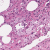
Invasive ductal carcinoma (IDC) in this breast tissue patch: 0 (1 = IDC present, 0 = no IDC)